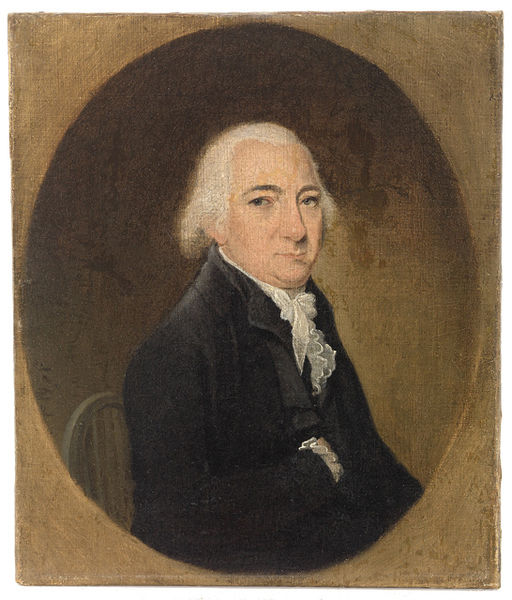
Titel: Judge John Lowell (1743-1802)
Künstler: Edward Savage
Standort: Amherst (Massachusetts, USA)
Institution: Mead Art Museum, Amherst College
Schlagwörter: gemälde, stuhl, blick, kragen, portrait, mantel, chair, hands, napoleon, oil, white, black, collar, grey, hair, lace, nose, old, painting, seated, sitting, brown, rüschen, hand, man, background, eyes, suit, oval, mouth, jacket, british, tie, pose, italian, paint, lapel, eyebrow, manter, cuff, posed, wig, george, funny, black suit, lapels, white hair, crazy, oblong, weird, brown background, president, wall eyes, george washington, napolean, cravate, sparse, spare, statesman, oval portrait